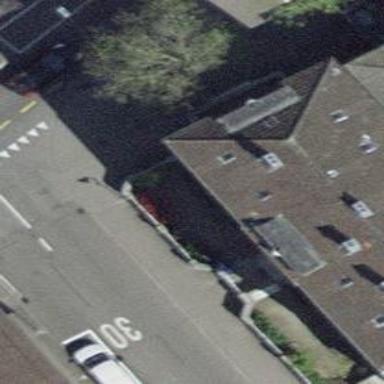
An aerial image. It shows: Kerb serving as barrier.